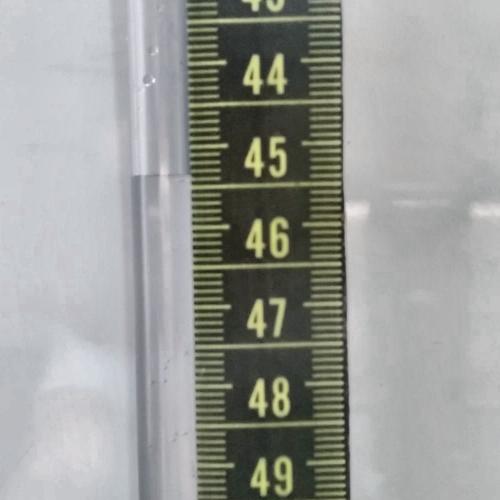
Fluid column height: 45.3 cm